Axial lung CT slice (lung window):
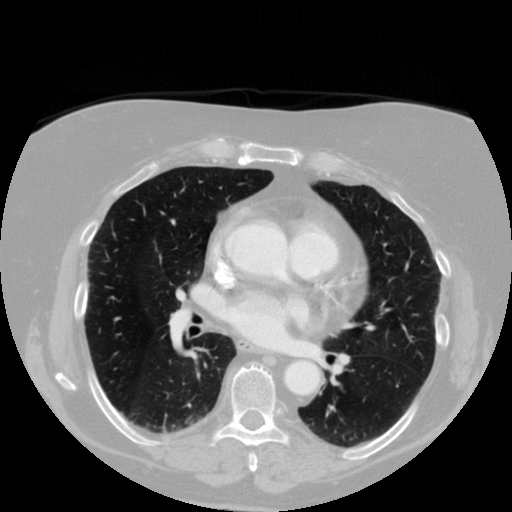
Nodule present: no